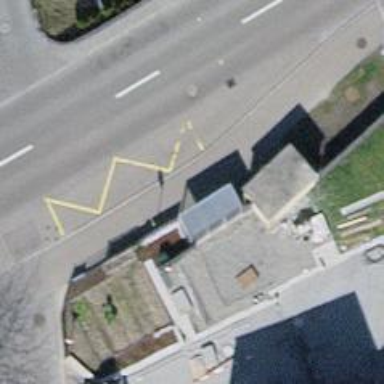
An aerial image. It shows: Bus stop with platform for public transport.